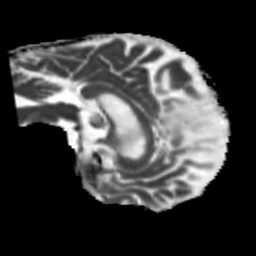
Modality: MD
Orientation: sagittal
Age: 71
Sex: male
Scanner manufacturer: siemens
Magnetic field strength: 3 T
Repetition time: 5.25 s
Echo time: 0.08 s